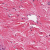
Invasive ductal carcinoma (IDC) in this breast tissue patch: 0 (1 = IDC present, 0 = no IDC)